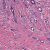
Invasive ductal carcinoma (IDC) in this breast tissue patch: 1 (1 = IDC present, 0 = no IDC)